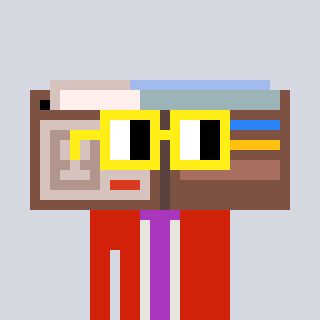
a pixel art character with square yellow glasses, a wallet-shaped head and a red-colored body on a cool background